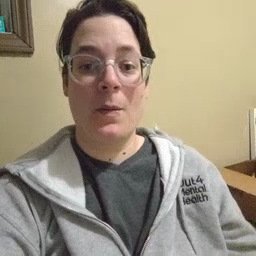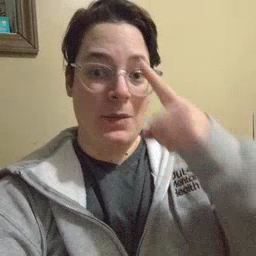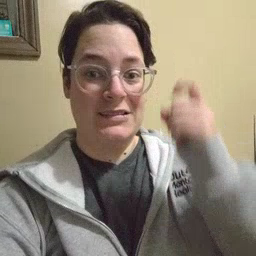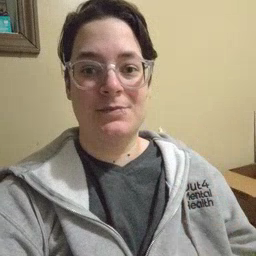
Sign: because